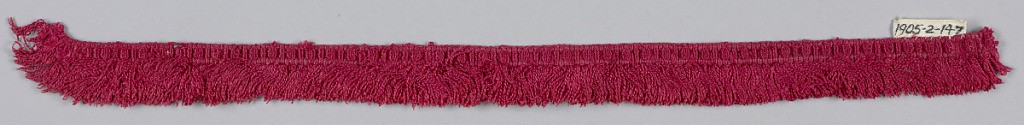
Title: Fringe
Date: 16th century
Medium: silk Technique: woven
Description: Red fringe with an ornamental heading and red skirt threads.